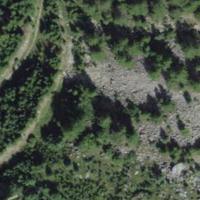
EUNIS habitat code: 31
Species observed at this site:
Oxytropis campestris
Aster alpinus
Echium vulgare
Larix decidua
Silene nutans
Aricia artaxerxes
Astrantia minor
Laserpitium latifolium
Melitaea diamina
Parnassius apollo
Corvus corax